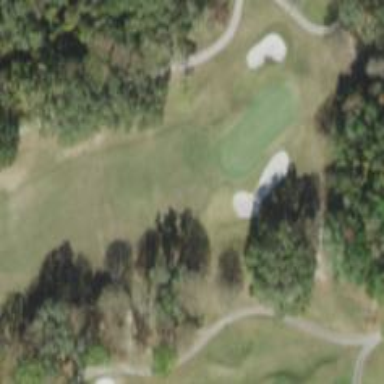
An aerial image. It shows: View of golf hole.